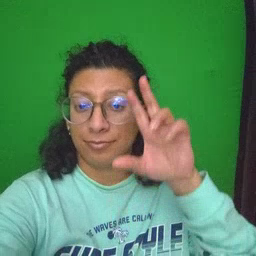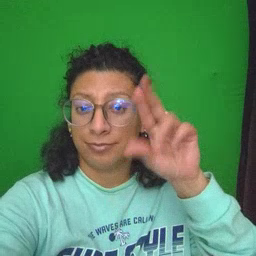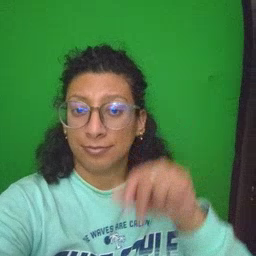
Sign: no